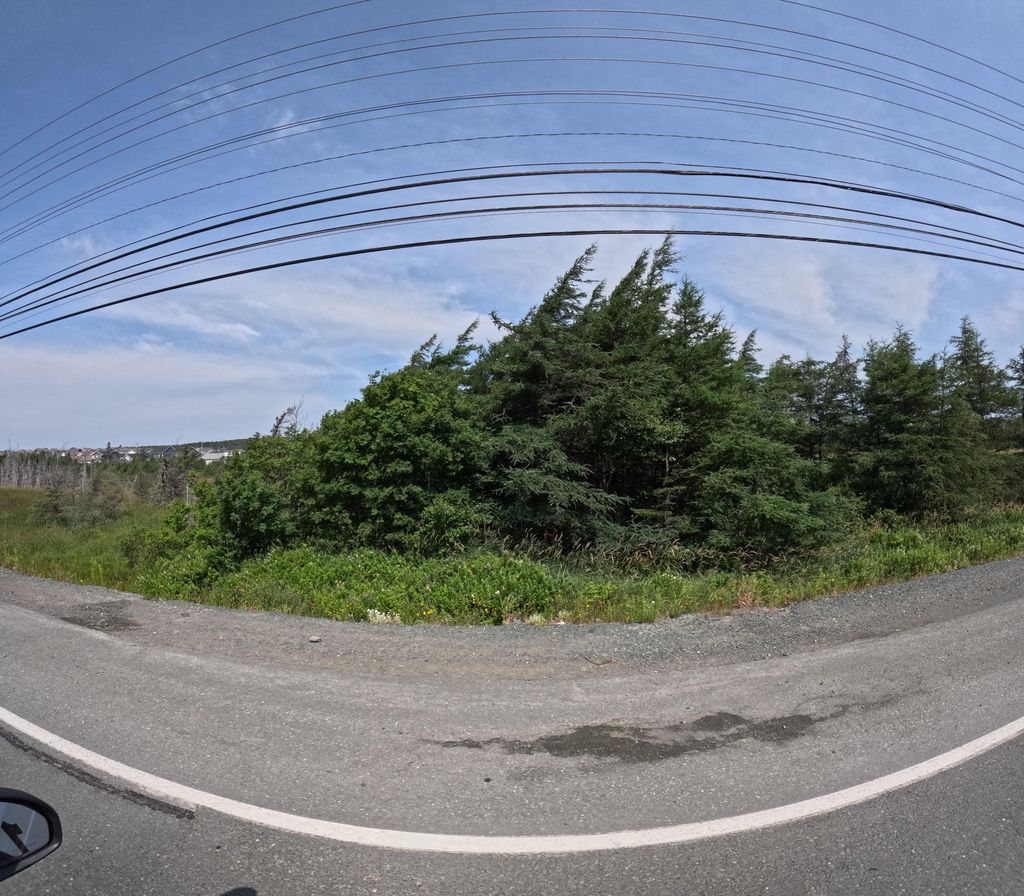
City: st_johns